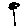
Label: flower